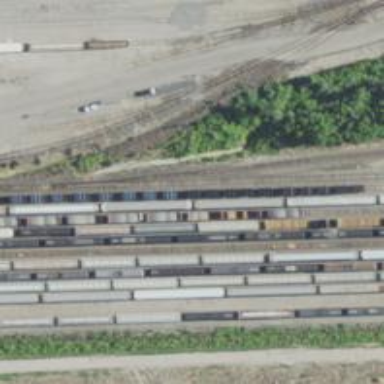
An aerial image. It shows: Railway yard.